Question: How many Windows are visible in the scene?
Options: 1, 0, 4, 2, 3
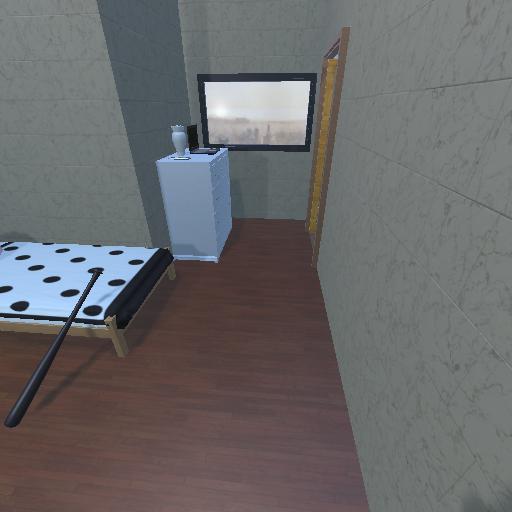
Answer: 1